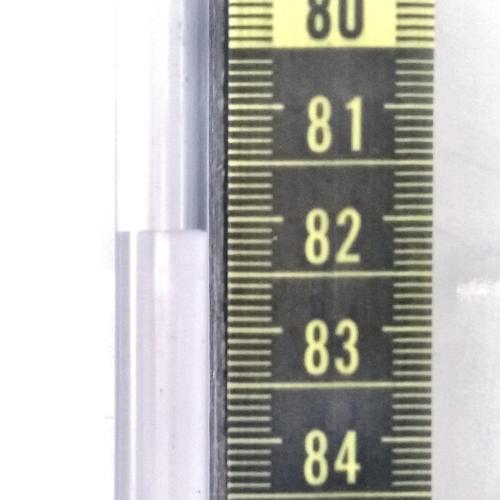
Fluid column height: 82.1 cm